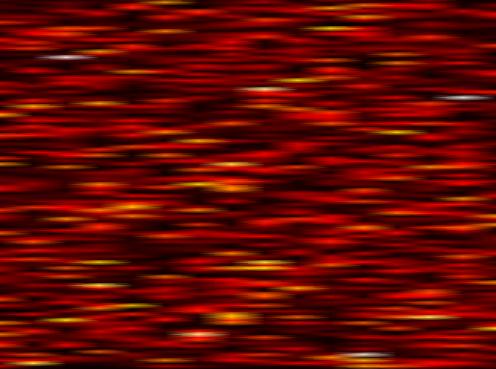
Label: UFMC